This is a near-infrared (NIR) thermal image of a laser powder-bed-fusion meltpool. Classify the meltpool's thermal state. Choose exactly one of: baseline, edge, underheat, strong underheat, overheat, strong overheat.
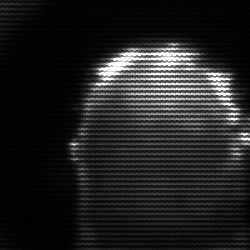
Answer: baseline